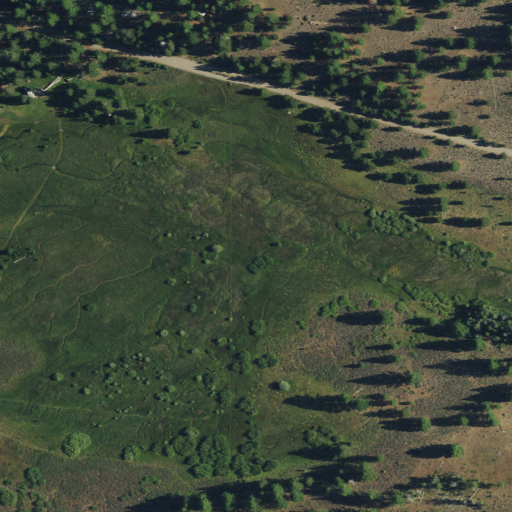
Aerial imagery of plain(s) in California named Saddle Meadow containing herbaceous wetlands, shrub, evergreen forest, open development, and woody wetlands